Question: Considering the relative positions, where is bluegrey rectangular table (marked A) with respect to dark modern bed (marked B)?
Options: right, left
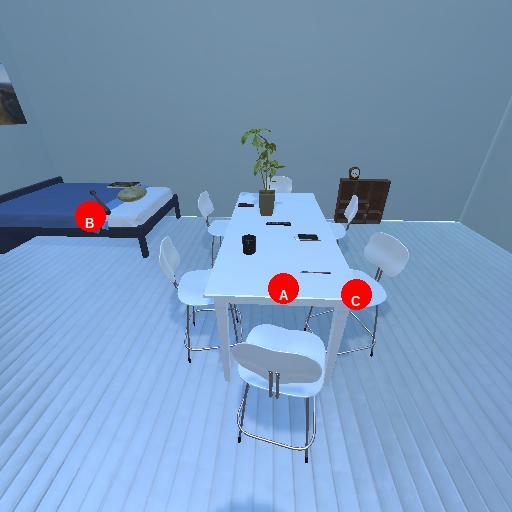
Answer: right